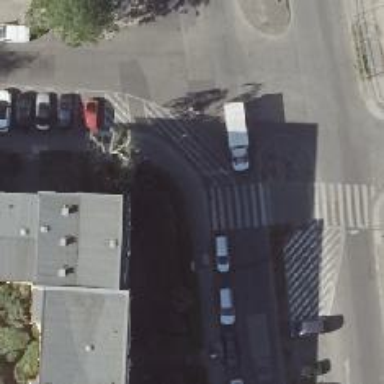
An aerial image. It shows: Marked zebra crossing with island for pedestrians.